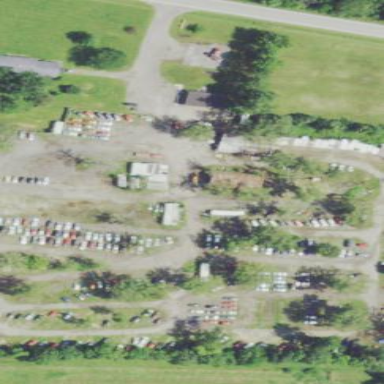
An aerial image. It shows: Scrap yard situated in industrial area.